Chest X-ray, PA view. Patient: 34 years old, sex F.
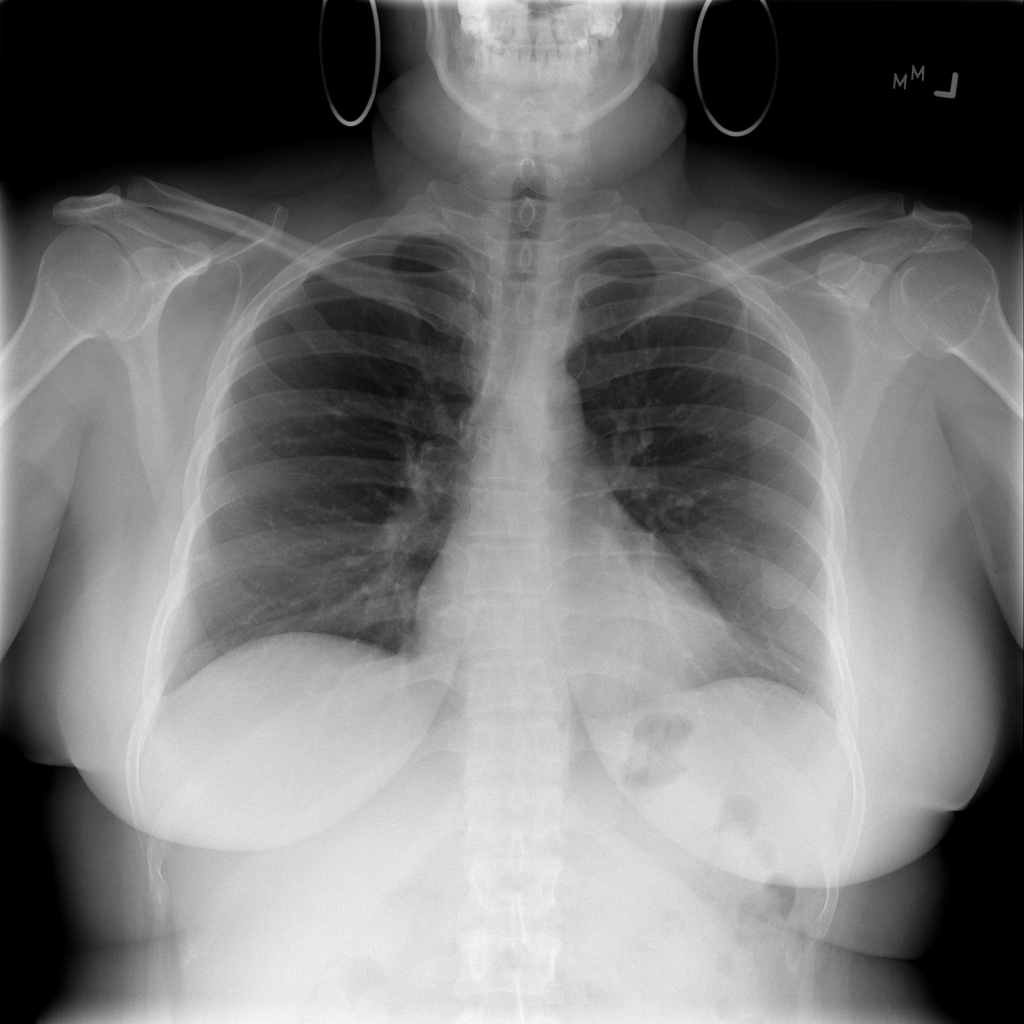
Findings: No Finding